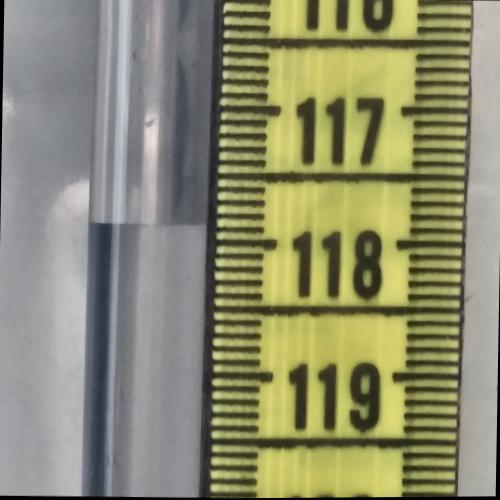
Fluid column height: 117.9 cm